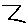
Label: zigzag